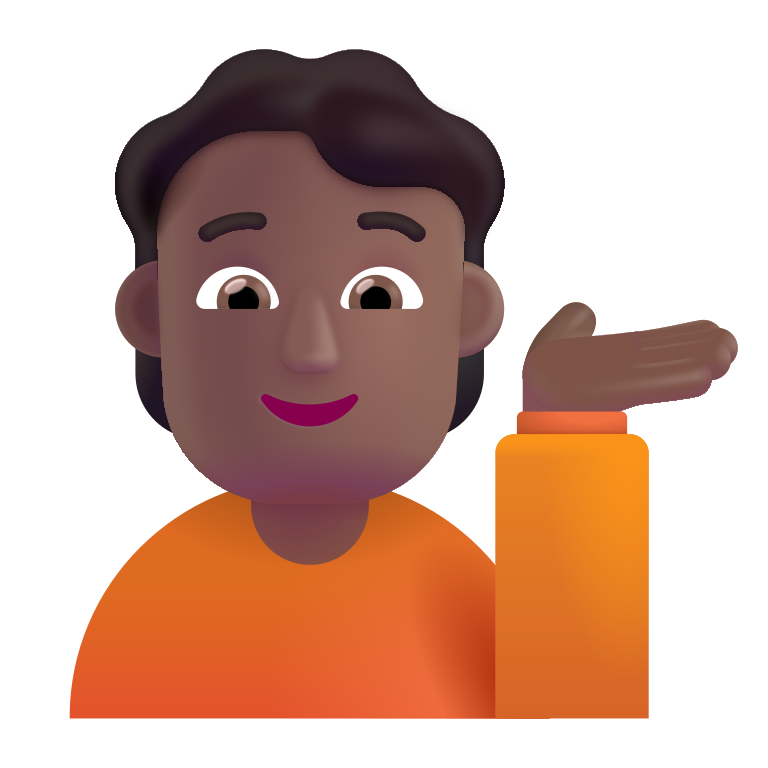
person tipping hand color  dark